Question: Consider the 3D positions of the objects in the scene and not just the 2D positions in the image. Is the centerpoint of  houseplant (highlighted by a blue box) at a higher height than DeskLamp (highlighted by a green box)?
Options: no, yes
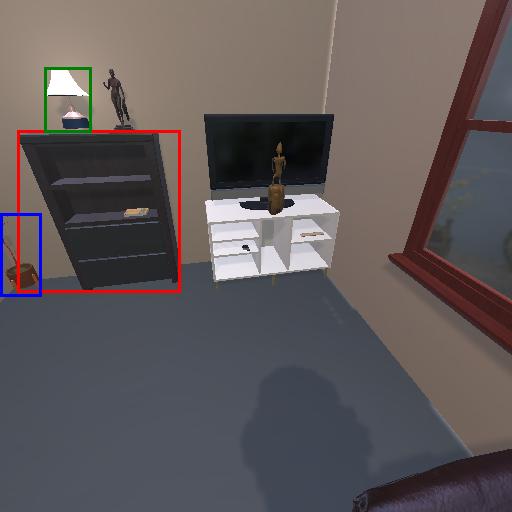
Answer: no